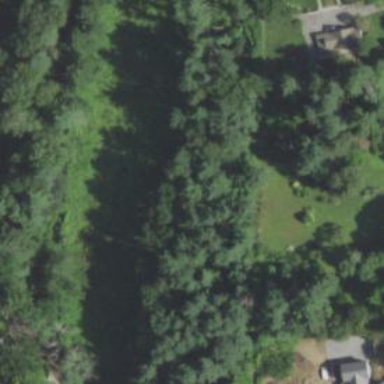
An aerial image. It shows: Existing Preserved Open Space in woodland area.